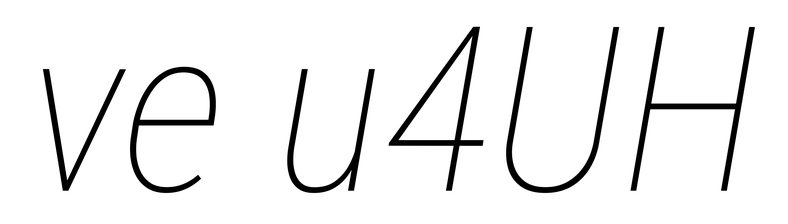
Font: Roboto-Italic_Condensed_Thin_Italic